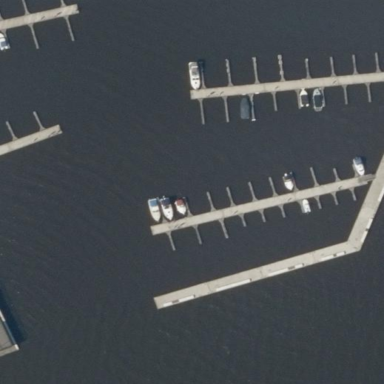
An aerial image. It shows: Marina area for leisure land.